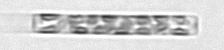
Label: Leptocylindrus